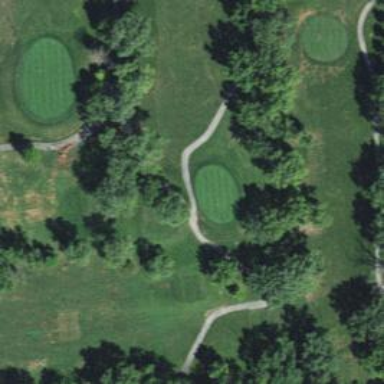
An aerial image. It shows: Service road designated as golf cart path.